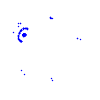
Particle: proton